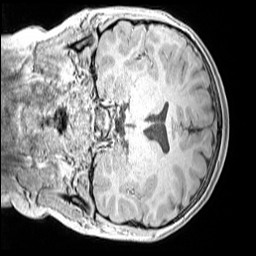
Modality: MP2RAGE
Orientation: coronal
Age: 13
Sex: male
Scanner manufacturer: siemens
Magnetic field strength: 3 T
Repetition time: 4 s
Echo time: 0.00299 s